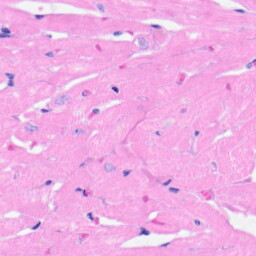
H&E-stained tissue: Heart